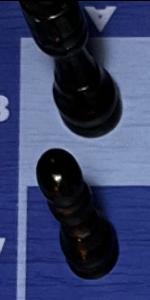
Label: Pawn_Black